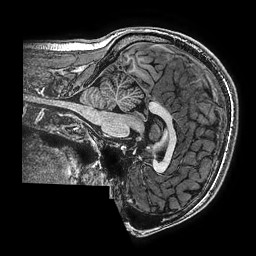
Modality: T1w
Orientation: sagittal
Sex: male
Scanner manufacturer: ge
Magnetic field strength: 3 T
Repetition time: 0.00766 s
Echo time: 0.003476 s